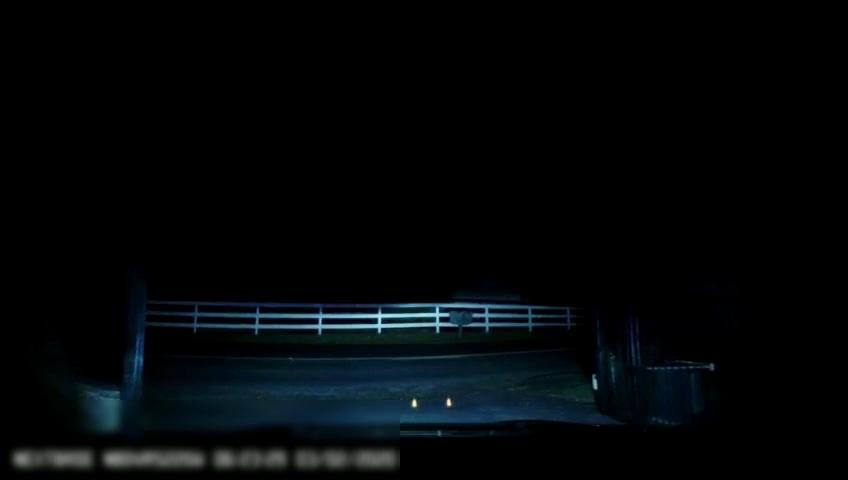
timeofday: Night
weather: Other
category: Drivable Space
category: Lanes | Alternate Lane